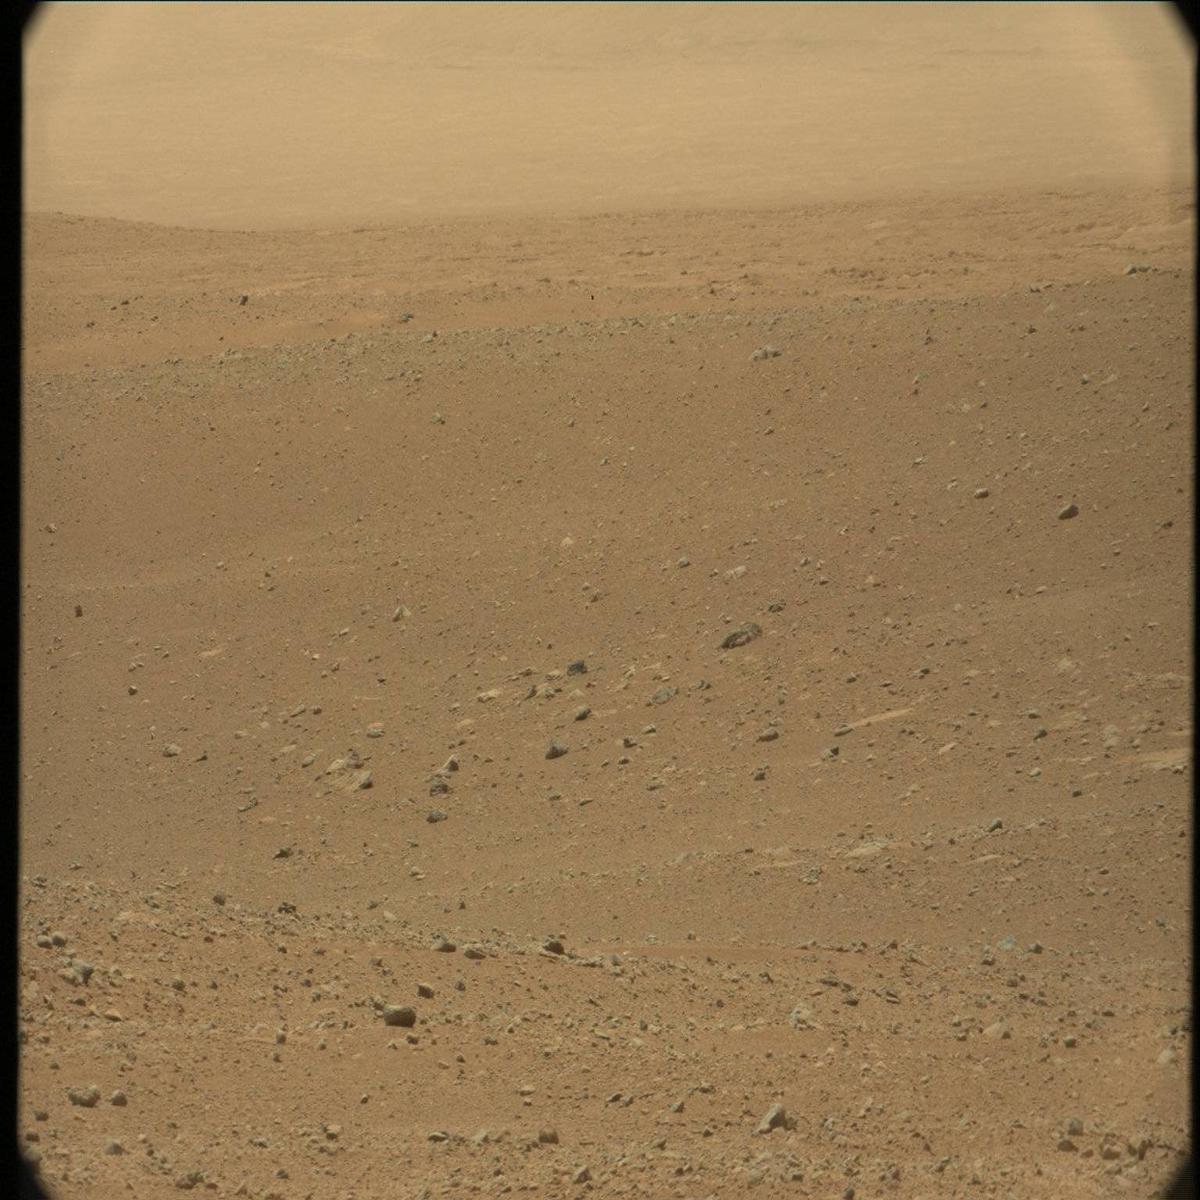
Terrain classes present: Bedrock, Ridge, Rock, Sand / Soil